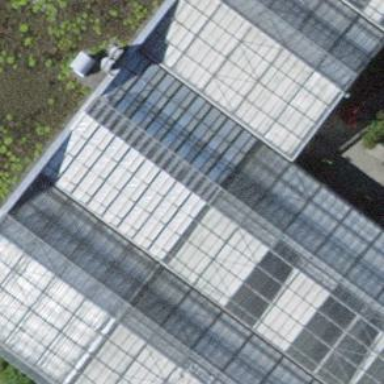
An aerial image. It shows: Greenhouse.